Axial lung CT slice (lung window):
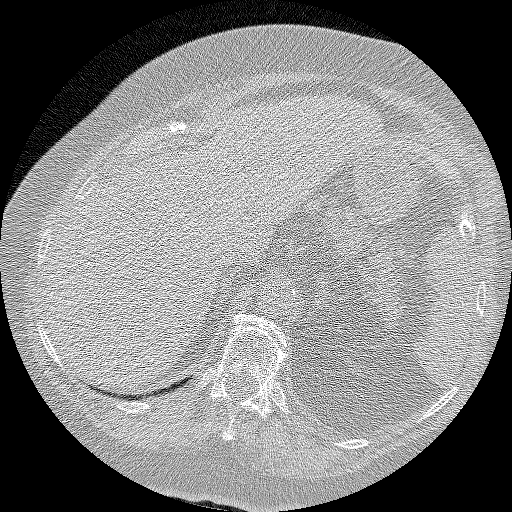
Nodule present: no